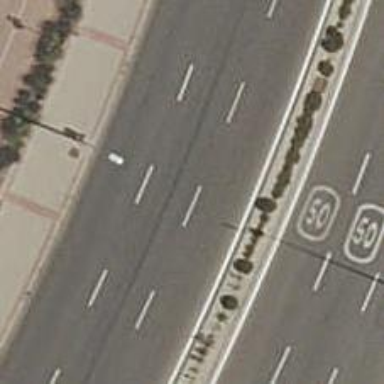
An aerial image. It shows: Tertiary road with asphalt surface.